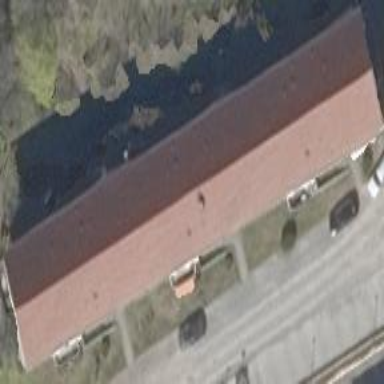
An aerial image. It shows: Gabled roof adorns the apartments building.